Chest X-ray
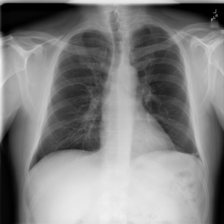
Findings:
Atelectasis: positive
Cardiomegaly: negative
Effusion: negative
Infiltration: positive
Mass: negative
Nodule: negative
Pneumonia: negative
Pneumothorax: negative
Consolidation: negative
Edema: negative
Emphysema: negative
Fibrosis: positive
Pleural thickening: positive
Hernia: negative